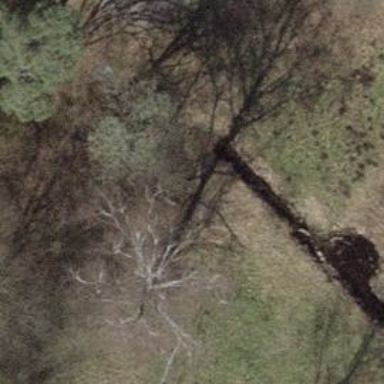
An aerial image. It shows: Culvert tunnel.